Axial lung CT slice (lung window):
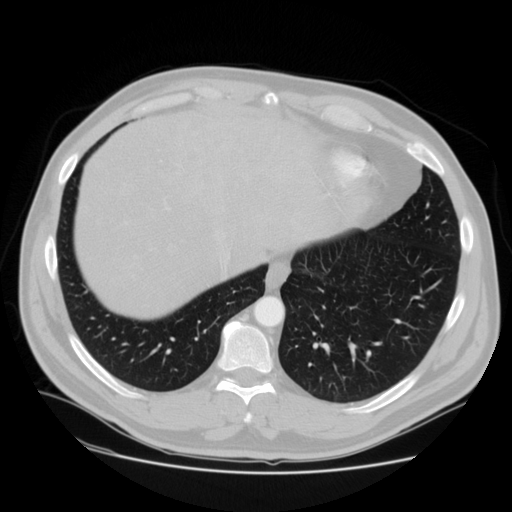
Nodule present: no